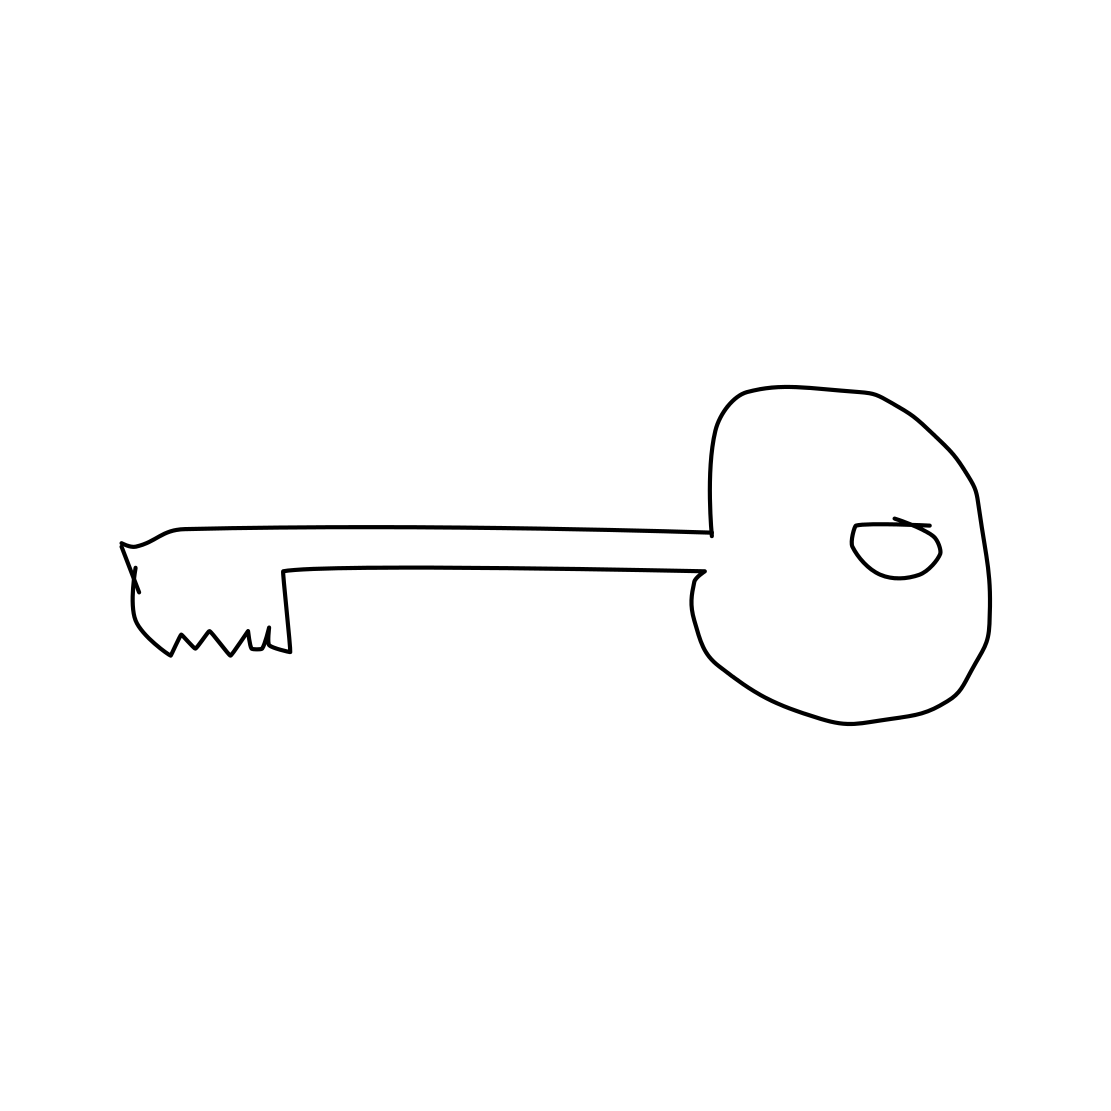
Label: key